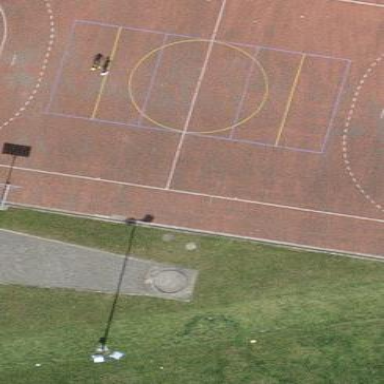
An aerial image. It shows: Multi-sport pitch with tartan surface for leisure activities on land.